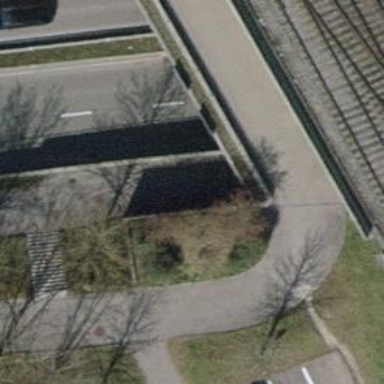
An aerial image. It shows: Footway tunnel with asphalt surface.